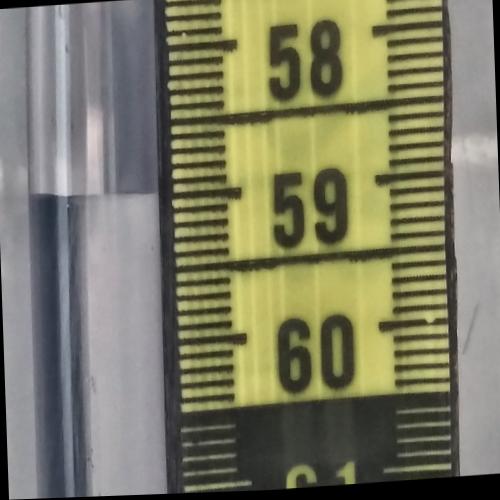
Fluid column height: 59.0 cm